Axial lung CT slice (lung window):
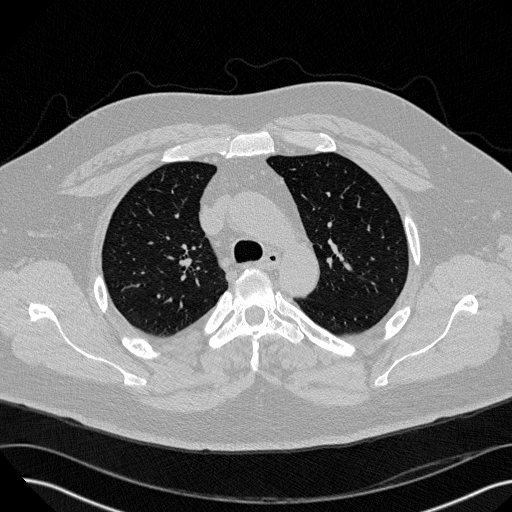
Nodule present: no